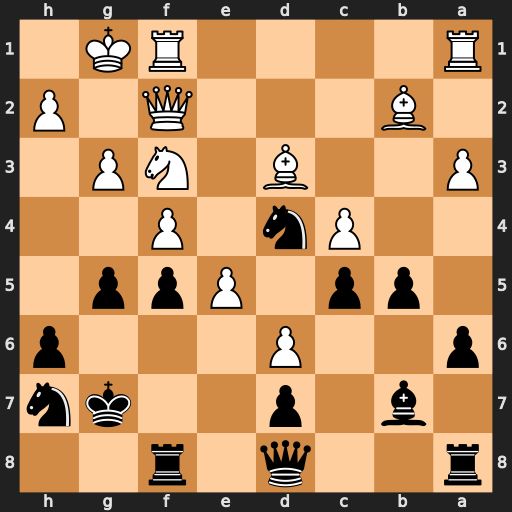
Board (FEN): r2q1r2/1b1p2kn/p2P3p/1pp1Ppp1/2Pn1P2/P2B1NP1/1B3Q1P/R4RK1
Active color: b
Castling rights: -
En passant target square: -
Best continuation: Nxf3+ Qxf3 Bxf3